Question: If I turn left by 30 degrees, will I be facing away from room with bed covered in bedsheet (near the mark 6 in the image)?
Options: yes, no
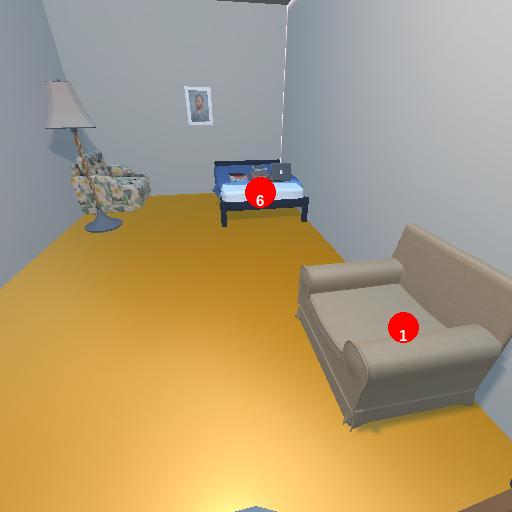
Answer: yes